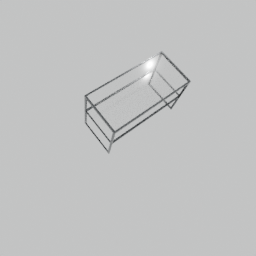
Label: furniture